Question: I'm using 'iTextSharp.text.html.simpleparser.HTMLWorker.ParseToList(TextReader reader, StyleSheet style)' to convert an html table into a pdf doc. Some rows contain a lot of data, and may not fit on the current page, so iTextSharp creates a new page and places the row there. If the row doesn't fit on the next page, it splits it correctly.
Is there a way to tell it to not use these page breaks? Here is what it looks like:

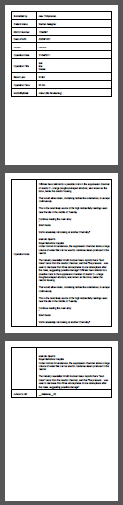
Answer: The trick that worked for me is to inspect the results of 'ParseToList()' and look for any elements that are of type 'PdfPTable'. If you see one set its 'SplitLate' property to 'False'. Here's some VB that you should be able to convert to C# fairly easily:
'''
Dim Elements = iTextSharp.text.html.simpleparser.HTMLWorker.ParseToList(SR, Nothing)
For Each El In Elements
If TypeOf El Is PdfPTable Then
DirectCast(El, PdfPTable).SplitLate = False
End If
Doc.Add(El)
Next
'''